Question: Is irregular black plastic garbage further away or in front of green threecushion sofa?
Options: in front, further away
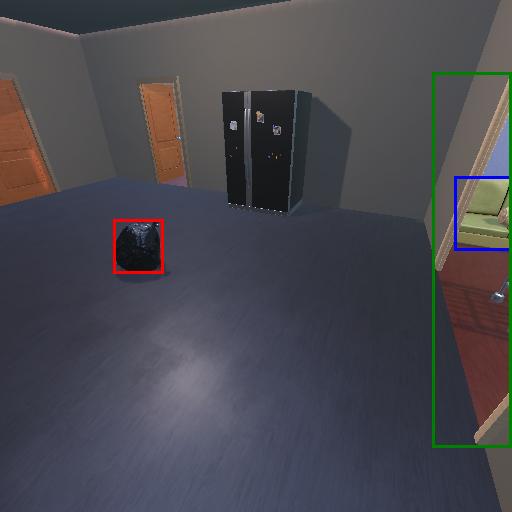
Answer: in front